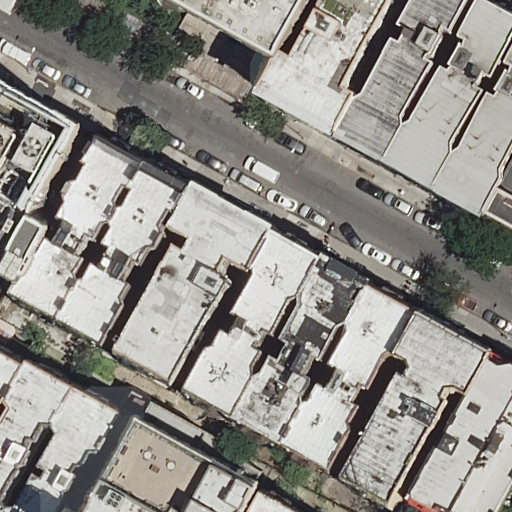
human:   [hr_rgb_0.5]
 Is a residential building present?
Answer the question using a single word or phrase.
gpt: yes

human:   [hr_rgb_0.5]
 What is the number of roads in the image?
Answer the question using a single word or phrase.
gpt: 1

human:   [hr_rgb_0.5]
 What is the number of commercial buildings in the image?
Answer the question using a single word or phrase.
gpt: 0

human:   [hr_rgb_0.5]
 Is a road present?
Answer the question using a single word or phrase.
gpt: yes

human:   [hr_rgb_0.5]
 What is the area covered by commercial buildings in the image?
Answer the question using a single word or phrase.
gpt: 0m2

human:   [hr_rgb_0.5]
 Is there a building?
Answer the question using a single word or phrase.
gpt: yes

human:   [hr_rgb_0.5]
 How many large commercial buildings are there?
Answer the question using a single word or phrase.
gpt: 0

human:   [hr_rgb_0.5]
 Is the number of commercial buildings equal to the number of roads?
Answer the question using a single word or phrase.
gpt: no

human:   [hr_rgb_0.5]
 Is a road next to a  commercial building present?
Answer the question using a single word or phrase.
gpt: no

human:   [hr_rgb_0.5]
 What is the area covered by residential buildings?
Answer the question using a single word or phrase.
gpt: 9171m2

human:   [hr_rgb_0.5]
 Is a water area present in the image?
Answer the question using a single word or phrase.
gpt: no

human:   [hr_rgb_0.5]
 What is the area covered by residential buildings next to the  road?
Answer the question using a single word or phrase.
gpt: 9171m2

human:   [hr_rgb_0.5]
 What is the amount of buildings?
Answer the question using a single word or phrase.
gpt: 22

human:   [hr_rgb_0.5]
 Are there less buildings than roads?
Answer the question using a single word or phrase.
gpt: no

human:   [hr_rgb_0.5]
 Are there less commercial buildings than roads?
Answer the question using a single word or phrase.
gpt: yes

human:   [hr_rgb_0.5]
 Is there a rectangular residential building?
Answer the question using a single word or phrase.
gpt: yes

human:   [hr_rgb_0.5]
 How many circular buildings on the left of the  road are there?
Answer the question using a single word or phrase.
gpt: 0

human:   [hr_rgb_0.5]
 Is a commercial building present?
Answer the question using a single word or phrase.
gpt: no

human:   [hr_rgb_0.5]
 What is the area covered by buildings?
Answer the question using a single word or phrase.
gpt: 9171m2

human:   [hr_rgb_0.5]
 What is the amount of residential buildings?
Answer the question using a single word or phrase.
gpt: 22

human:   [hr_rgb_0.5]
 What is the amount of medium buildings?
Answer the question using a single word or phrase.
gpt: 10

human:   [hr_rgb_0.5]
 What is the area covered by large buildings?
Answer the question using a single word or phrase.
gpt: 5865m2

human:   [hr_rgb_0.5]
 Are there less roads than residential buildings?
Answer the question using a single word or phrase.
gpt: yes

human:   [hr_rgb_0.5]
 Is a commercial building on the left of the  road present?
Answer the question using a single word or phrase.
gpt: no

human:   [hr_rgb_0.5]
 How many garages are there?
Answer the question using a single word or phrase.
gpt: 0

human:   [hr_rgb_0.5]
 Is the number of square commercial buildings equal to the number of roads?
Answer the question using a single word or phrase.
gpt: no

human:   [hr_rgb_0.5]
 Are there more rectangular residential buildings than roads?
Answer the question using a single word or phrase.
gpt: yes

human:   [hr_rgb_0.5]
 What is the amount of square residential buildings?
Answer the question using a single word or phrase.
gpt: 0

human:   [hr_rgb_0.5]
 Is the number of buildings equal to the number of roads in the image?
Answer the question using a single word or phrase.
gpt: no

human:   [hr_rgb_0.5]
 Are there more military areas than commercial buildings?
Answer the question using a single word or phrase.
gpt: no

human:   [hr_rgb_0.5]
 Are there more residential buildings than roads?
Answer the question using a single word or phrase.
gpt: yes

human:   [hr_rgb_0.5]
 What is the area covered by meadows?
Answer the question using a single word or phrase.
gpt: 0m2

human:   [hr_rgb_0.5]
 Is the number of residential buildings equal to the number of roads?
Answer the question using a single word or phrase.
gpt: no

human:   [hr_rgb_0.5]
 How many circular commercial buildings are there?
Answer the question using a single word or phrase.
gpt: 0

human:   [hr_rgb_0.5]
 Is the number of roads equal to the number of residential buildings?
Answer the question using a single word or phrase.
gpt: no

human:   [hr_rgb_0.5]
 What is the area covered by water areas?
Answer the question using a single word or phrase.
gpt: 0m2

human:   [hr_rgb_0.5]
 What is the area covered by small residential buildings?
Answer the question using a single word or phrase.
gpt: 258m2

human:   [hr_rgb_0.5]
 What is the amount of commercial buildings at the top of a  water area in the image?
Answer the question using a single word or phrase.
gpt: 0

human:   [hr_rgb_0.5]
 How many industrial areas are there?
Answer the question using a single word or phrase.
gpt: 0

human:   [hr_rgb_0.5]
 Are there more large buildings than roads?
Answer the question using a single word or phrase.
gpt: yes

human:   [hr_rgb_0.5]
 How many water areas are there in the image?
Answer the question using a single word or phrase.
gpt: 0

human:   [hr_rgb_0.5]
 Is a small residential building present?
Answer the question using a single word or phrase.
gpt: yes

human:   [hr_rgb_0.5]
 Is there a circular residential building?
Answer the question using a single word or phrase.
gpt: no

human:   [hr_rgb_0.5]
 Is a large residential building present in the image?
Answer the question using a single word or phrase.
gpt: yes

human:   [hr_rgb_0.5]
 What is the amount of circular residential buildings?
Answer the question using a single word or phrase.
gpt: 0

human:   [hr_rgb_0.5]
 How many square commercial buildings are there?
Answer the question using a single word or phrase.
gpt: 0

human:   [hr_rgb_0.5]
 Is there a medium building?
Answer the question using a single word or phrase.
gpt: yes

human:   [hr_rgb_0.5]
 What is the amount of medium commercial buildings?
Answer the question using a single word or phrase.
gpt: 0

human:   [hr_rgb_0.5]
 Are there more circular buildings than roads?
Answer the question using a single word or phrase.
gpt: no

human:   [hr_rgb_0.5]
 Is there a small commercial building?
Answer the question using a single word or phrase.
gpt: no

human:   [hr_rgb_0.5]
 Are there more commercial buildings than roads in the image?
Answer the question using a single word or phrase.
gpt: no

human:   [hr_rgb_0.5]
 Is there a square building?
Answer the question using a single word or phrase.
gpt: no

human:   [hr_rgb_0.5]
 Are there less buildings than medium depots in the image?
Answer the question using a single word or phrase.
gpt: no

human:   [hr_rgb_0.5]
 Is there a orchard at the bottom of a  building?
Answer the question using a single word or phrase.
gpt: no

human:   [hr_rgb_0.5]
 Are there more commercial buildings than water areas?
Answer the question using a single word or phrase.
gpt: no

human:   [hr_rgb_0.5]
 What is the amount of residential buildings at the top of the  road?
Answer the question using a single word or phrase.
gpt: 6

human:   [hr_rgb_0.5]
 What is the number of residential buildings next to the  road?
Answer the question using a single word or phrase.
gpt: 22

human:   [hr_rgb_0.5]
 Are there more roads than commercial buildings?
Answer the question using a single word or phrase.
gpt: yes

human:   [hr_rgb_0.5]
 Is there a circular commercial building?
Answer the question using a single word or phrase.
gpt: no

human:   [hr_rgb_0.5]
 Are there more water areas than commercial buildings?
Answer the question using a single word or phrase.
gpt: no

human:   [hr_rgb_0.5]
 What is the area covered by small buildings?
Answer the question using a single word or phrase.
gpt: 258m2

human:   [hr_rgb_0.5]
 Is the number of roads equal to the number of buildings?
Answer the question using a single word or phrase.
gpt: no

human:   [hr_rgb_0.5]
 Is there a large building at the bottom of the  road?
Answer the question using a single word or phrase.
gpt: yes

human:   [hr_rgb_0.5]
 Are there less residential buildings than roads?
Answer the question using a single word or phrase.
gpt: no